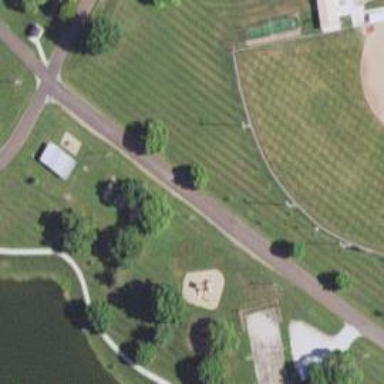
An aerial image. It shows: Playground area for leisure activities on the land.